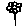
Label: flower